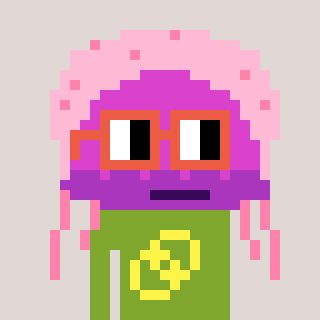
a pixel art character with square orange glasses, a jellyfish-shaped head and a slimegreen-colored body on a warm background